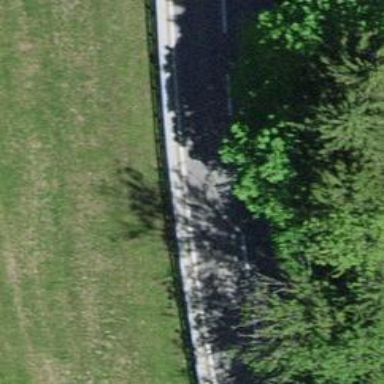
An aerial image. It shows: Asphalt road classified as tertiary.